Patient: sex F, age 62
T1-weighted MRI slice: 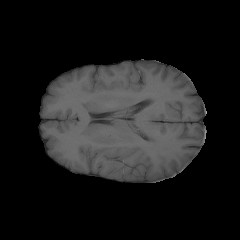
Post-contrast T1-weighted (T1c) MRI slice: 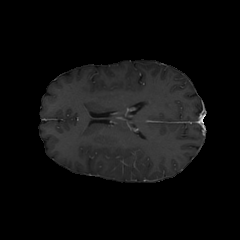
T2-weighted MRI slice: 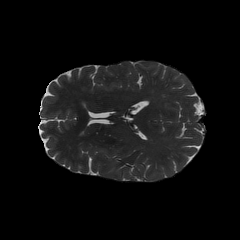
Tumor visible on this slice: no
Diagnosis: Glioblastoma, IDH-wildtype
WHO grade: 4